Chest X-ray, PA view. Patient: 22 years old, sex F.
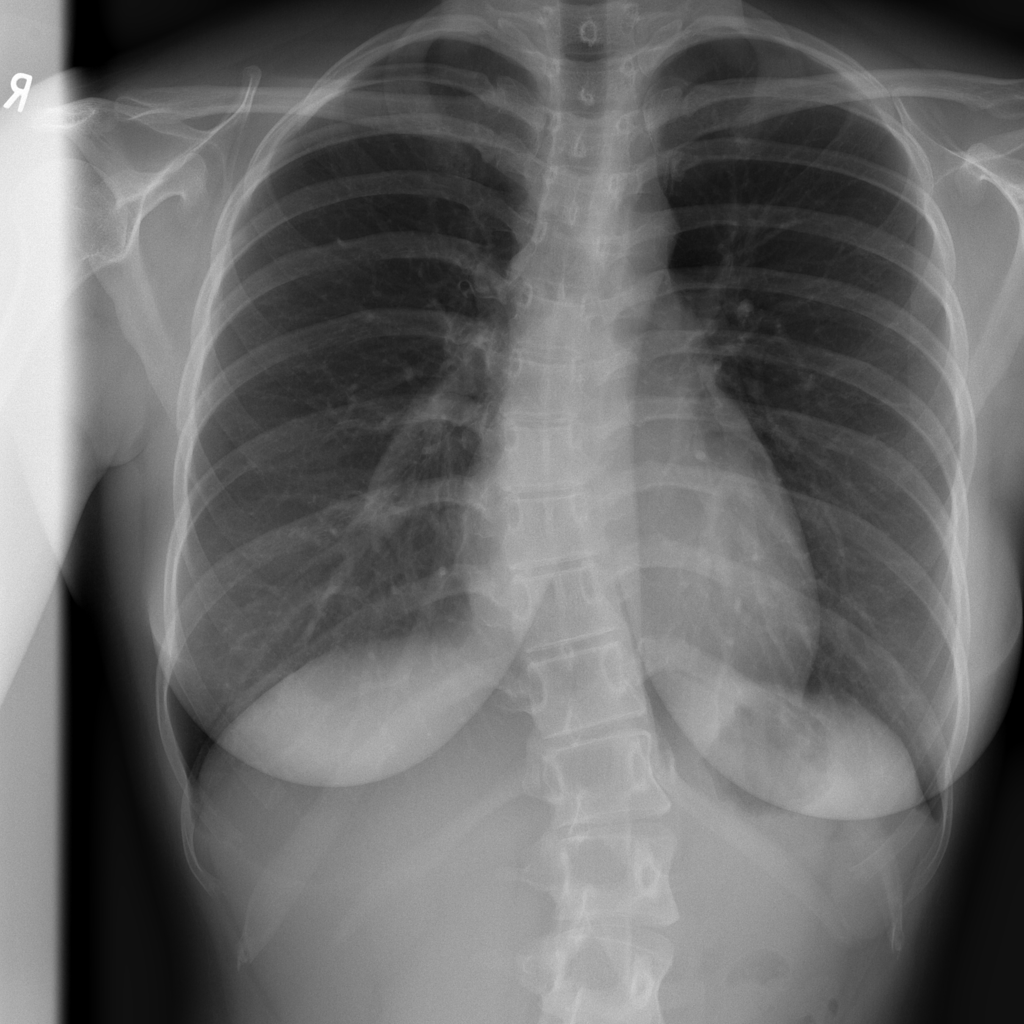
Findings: No Finding